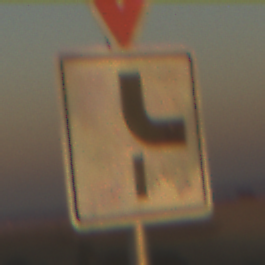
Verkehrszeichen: VerlaufVorfahrtsstrasse10
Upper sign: VorfahrtGewaehren
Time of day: SunriseSunset
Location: Outdoor (Nature)
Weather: Clear
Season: NotSpecified
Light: Natural